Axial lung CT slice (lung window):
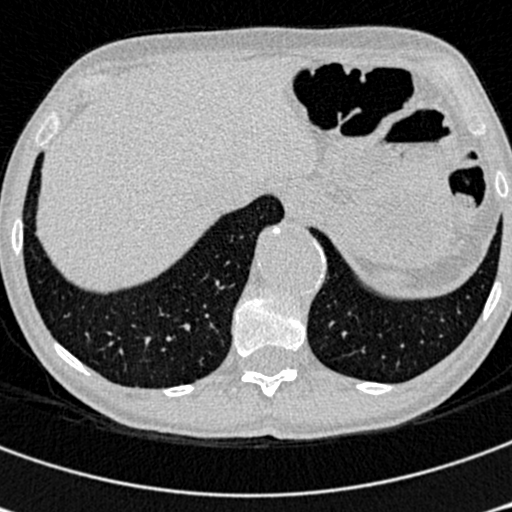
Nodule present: no